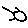
Label: sun